Interaction volume radius: 10 \u00c5
Interaction volume height: 10 \u00c5
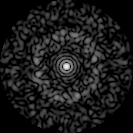
Disorder parameter: 0.8307